Field crop: tomato
Growth stage: 1
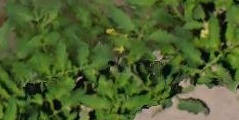
Species: tomato